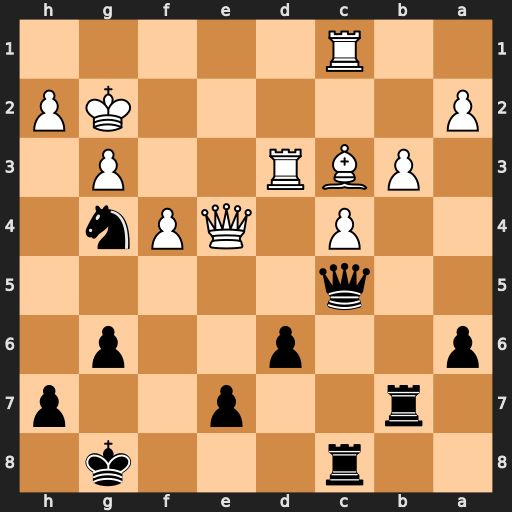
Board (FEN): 2r3k1/1r2p2p/p2p2p1/2q5/2P1QPn1/1PBR2P1/P5KP/2R5
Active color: b
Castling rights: -
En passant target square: -
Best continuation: Qf2+ Kh3 Qxh2+ Kxg4 Qh5#